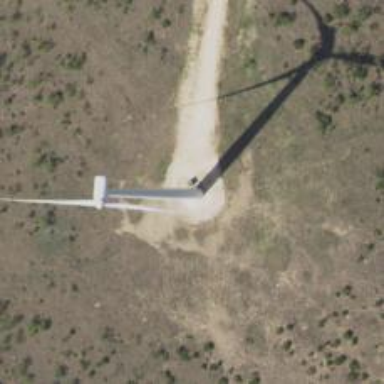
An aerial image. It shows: Wind generator powered by horizontal axis wind turbine.